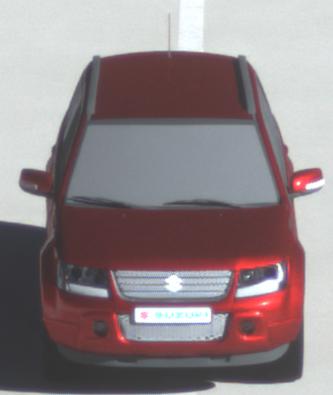
Make: Suzuki
Model: Grand Vitara
Detailed model: Gen. 1 JT
Model produced from: 2009
Model produced until: 2012
Doors: 5
Color: red
Road condition: dry road
Daytime: morning or afternoon
Contrast: high contrast